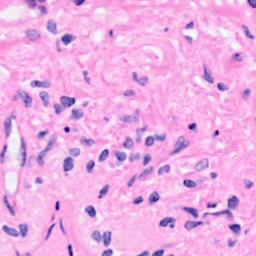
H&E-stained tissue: Breast